Aerial crown-view tile of a tropical tree (Barro Colorado Island, Panama), acquired 20240716:
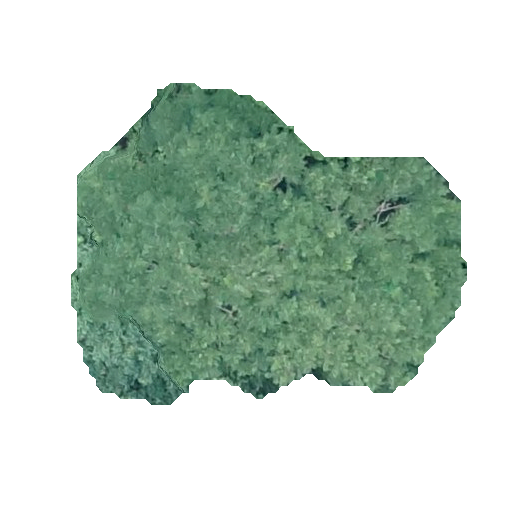
Species: Jacaranda copaia
GBIF accepted scientific name: Jacaranda copaia
Crown area: 147.944 m²